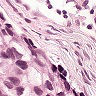
Metastatic tissue present: yes